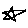
Label: star